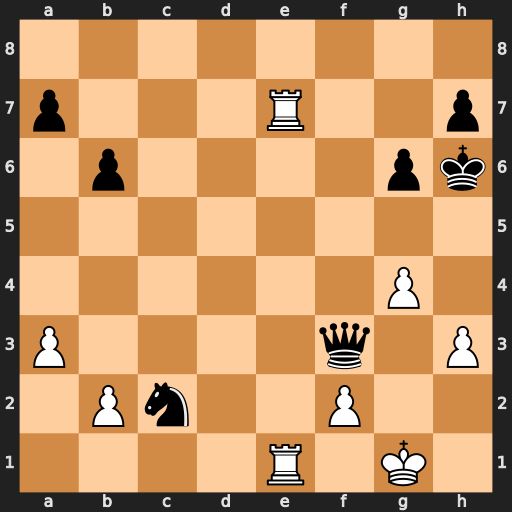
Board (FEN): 8/p3R2p/1p4pk/8/6P1/P4q1P/1Pn2P2/4R1K1
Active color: w
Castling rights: -
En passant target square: -
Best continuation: R1e5 Qxh3 g5+ Kh5 Rxh7+